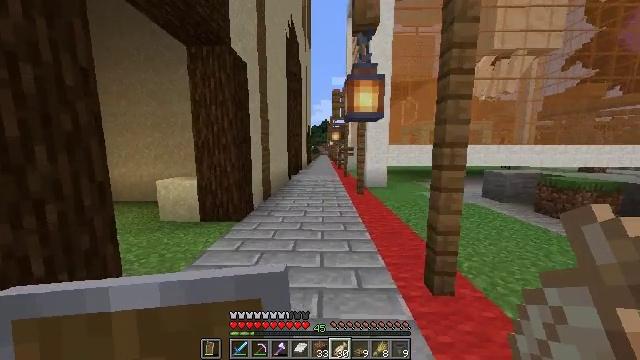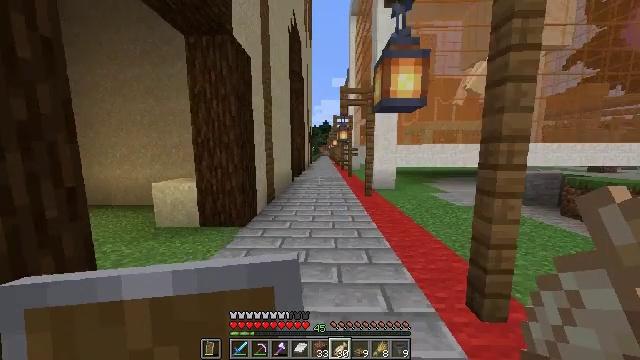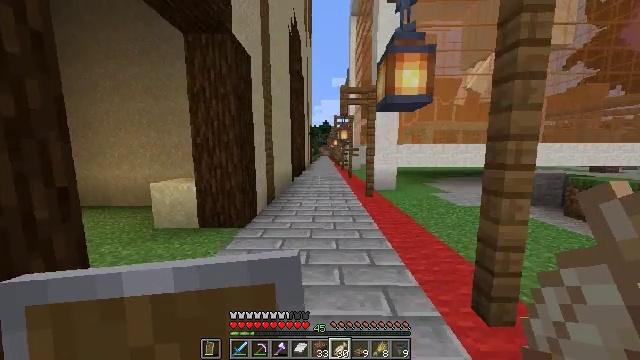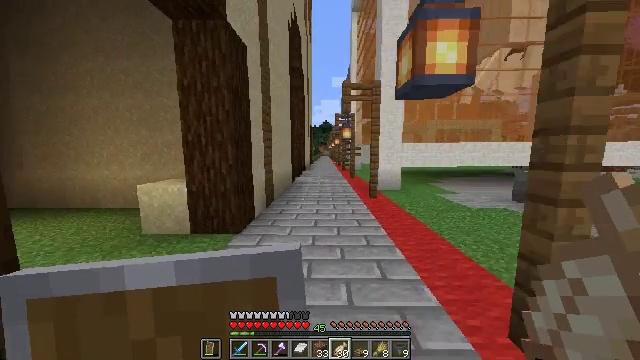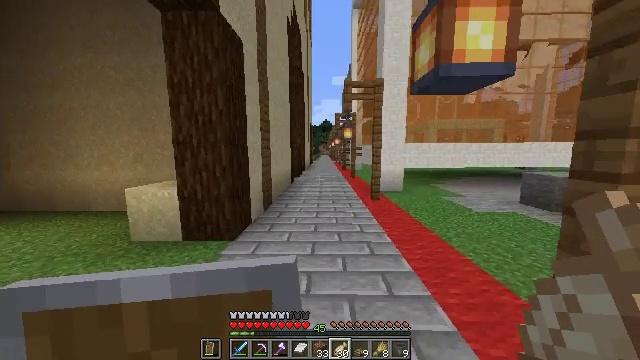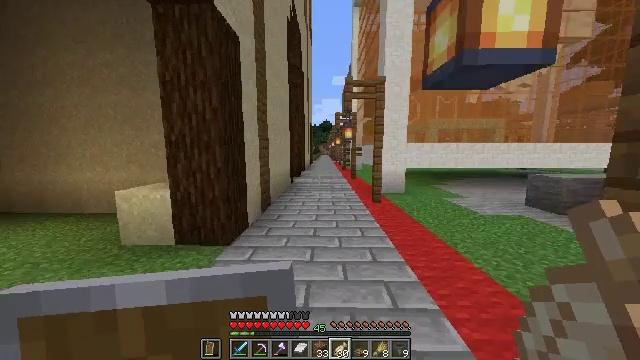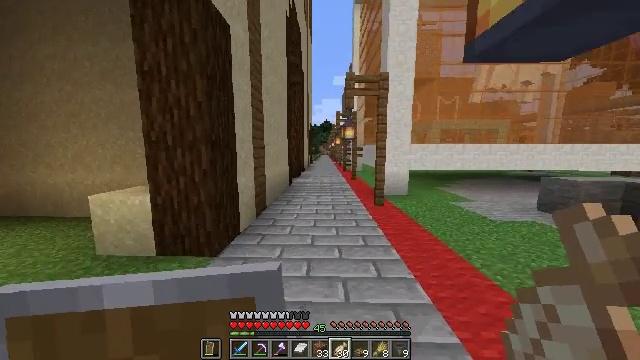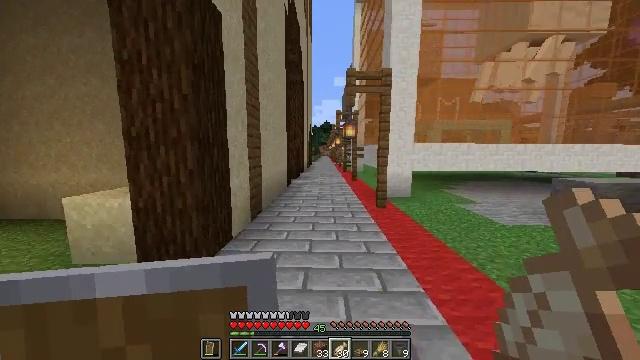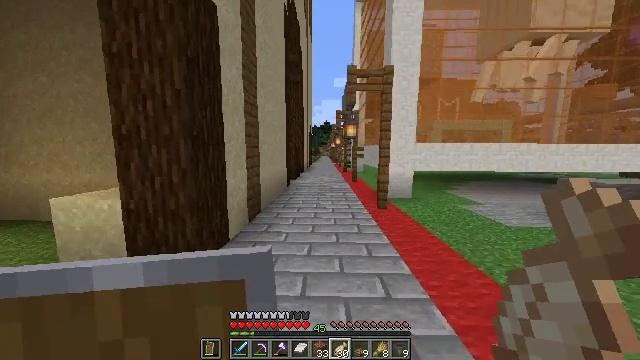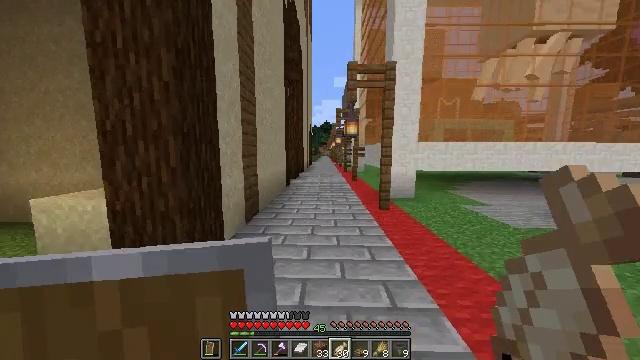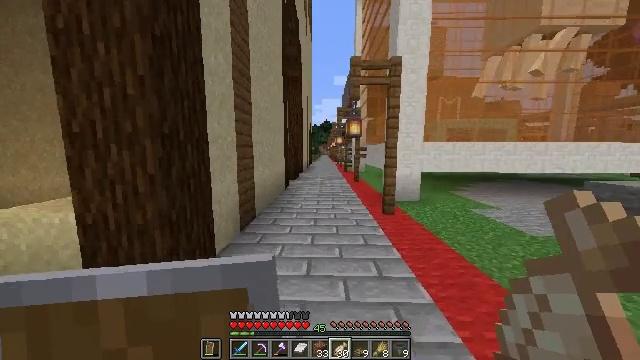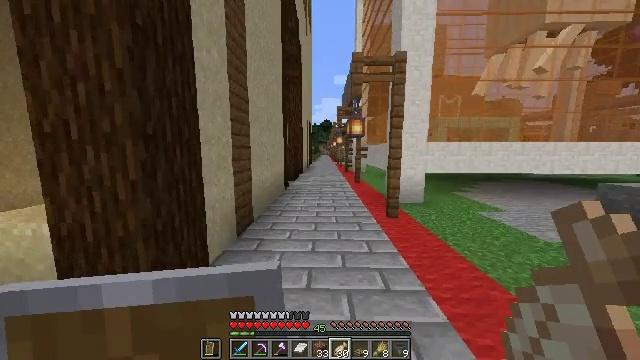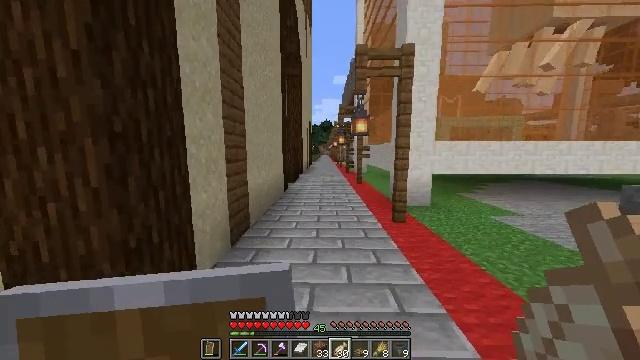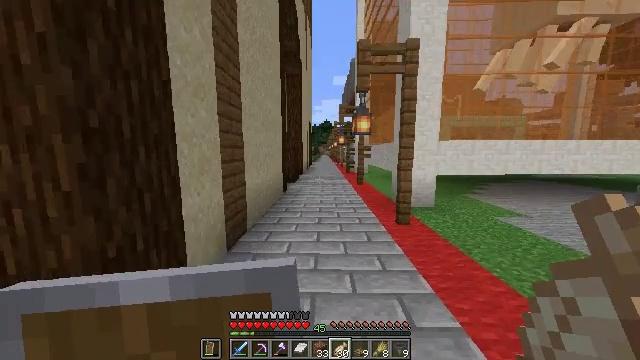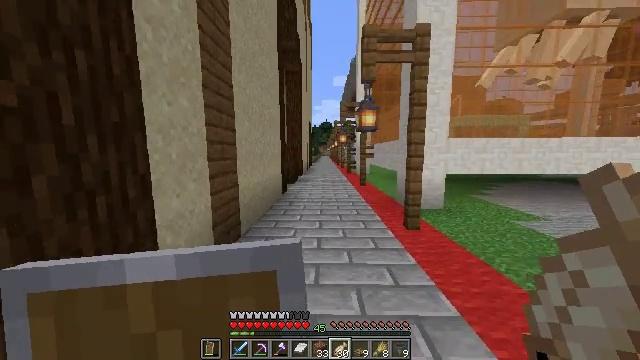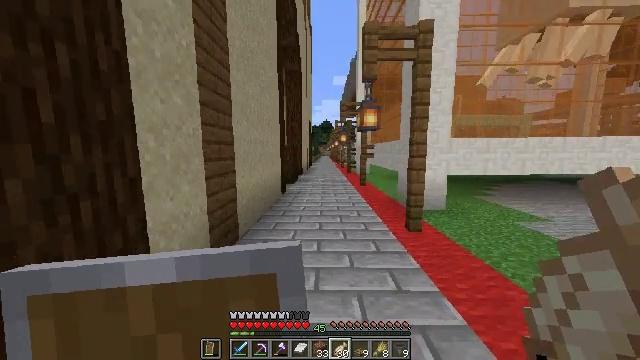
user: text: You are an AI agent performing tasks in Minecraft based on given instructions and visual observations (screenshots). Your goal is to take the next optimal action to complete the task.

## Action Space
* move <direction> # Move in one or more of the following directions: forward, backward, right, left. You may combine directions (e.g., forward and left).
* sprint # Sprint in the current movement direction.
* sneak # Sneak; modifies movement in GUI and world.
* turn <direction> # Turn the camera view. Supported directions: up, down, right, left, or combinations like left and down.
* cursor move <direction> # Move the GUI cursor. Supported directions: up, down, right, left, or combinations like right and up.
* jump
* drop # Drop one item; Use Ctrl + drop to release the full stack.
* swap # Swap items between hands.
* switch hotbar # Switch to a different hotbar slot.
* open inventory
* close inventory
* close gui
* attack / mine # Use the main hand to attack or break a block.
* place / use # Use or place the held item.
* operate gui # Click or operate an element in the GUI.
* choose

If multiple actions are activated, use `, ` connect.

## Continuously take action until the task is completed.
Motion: motion action
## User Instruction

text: Remove a bucket from the inventory.
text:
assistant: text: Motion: move forward
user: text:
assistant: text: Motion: move forward
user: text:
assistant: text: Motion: move forward
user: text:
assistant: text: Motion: move forward
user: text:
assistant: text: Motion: move forward
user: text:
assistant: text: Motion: move forward
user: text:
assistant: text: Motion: move forward
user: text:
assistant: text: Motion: move forward
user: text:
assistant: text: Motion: move forward
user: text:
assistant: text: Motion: move forward
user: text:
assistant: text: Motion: move forward
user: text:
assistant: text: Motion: move forward
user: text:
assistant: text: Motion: move forward
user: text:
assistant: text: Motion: move forward
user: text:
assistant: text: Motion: move forward
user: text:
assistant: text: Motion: move forward
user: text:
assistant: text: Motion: move forward
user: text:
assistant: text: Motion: move forward
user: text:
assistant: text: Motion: move forward
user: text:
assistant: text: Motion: move forward
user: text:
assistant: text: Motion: move forward
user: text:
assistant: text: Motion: move forward
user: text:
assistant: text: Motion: move forward
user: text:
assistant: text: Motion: move forward
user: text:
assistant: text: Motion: move forward
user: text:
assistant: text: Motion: move forward
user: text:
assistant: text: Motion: move forward
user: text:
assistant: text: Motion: move forward
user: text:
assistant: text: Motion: move forward and move left
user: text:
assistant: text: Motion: move forward and move left